Field crop: tomato
Growth stage: 1
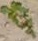
Species: portulaca